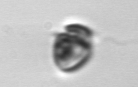
Label: Heterocapsa_rotundata